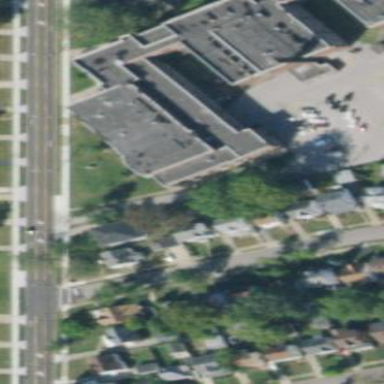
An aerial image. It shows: Community center building.